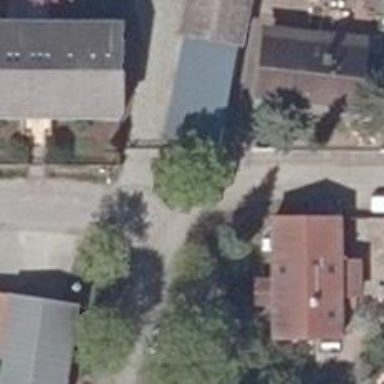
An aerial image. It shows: Gravel road in residential area.